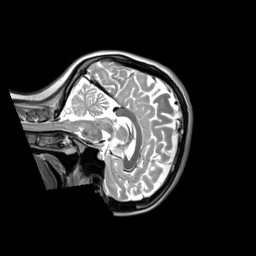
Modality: T2w
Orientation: sagittal
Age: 28
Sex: female
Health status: ill
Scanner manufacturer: siemens
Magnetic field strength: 3 T
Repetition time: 2.8 s
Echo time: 0.326 s